Question:
Working on selenium webdriver First i want the mouse need to hover to tab which is shown in image. from to . Using .
'''
if(existsElement("ext-pr-backlog-evolution")==true){
WebElement menuHoverLink = driver.findElement(By.id("ext-pr-backlog-evolution"));// Problem in this line
actions.moveToElement(menuHoverLink).perform();//
JavascriptExecutor executor = (JavascriptExecutor)driver;// This is exactly opening the page
executor.executeScript("arguments[0].click();", driver.findElement(By.id("ext-pr-backlog-evolution") ));// This is exactly opening the page
Thread.sleep(6000);
}
else{
System.out.println("element not present -- so it entered the else loop");
}
'''
Here is the HTML tag
'''
<a id="ext-pr-backlog-evolution" class=" ext-pr-backlog-evolution" name="ext-pr-backlog-evolution" href="https://10.4.16.159/extranet_prbacklogevolutiontendency/reports/type/default/">Overview & Evolution</a>
'''
In the Image upto the mouse is hovering when trying to click on tab it is moving to tab but the page is opening. Exactly it is opening the tab but not hovering and clicking.
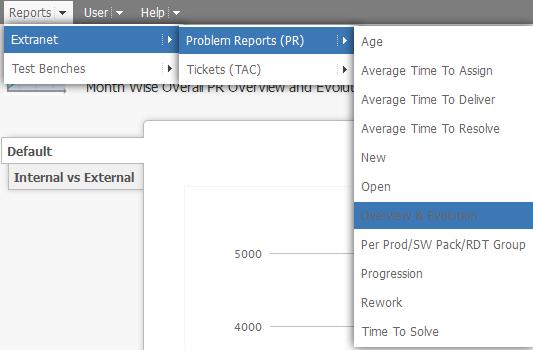
Answer: Correct page is opening because, you are using javascript to click, which can perform click even for not-displayed elements.
Try to click from your action builder.
'''
WebElement menuHoverLink = driver.findElement(By.linkText("Overview & Evolution"));
actions.moveToElement(menuHoverLink).click().perform();
'''
Dont forget to comment your javascript click.